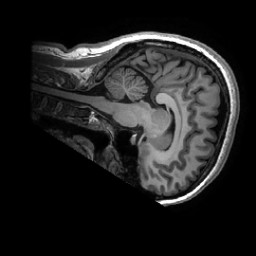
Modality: T1w
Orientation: sagittal
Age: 30
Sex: female
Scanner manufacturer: ge
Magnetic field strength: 3 T
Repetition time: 0.0073 s
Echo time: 0.003 s